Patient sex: F
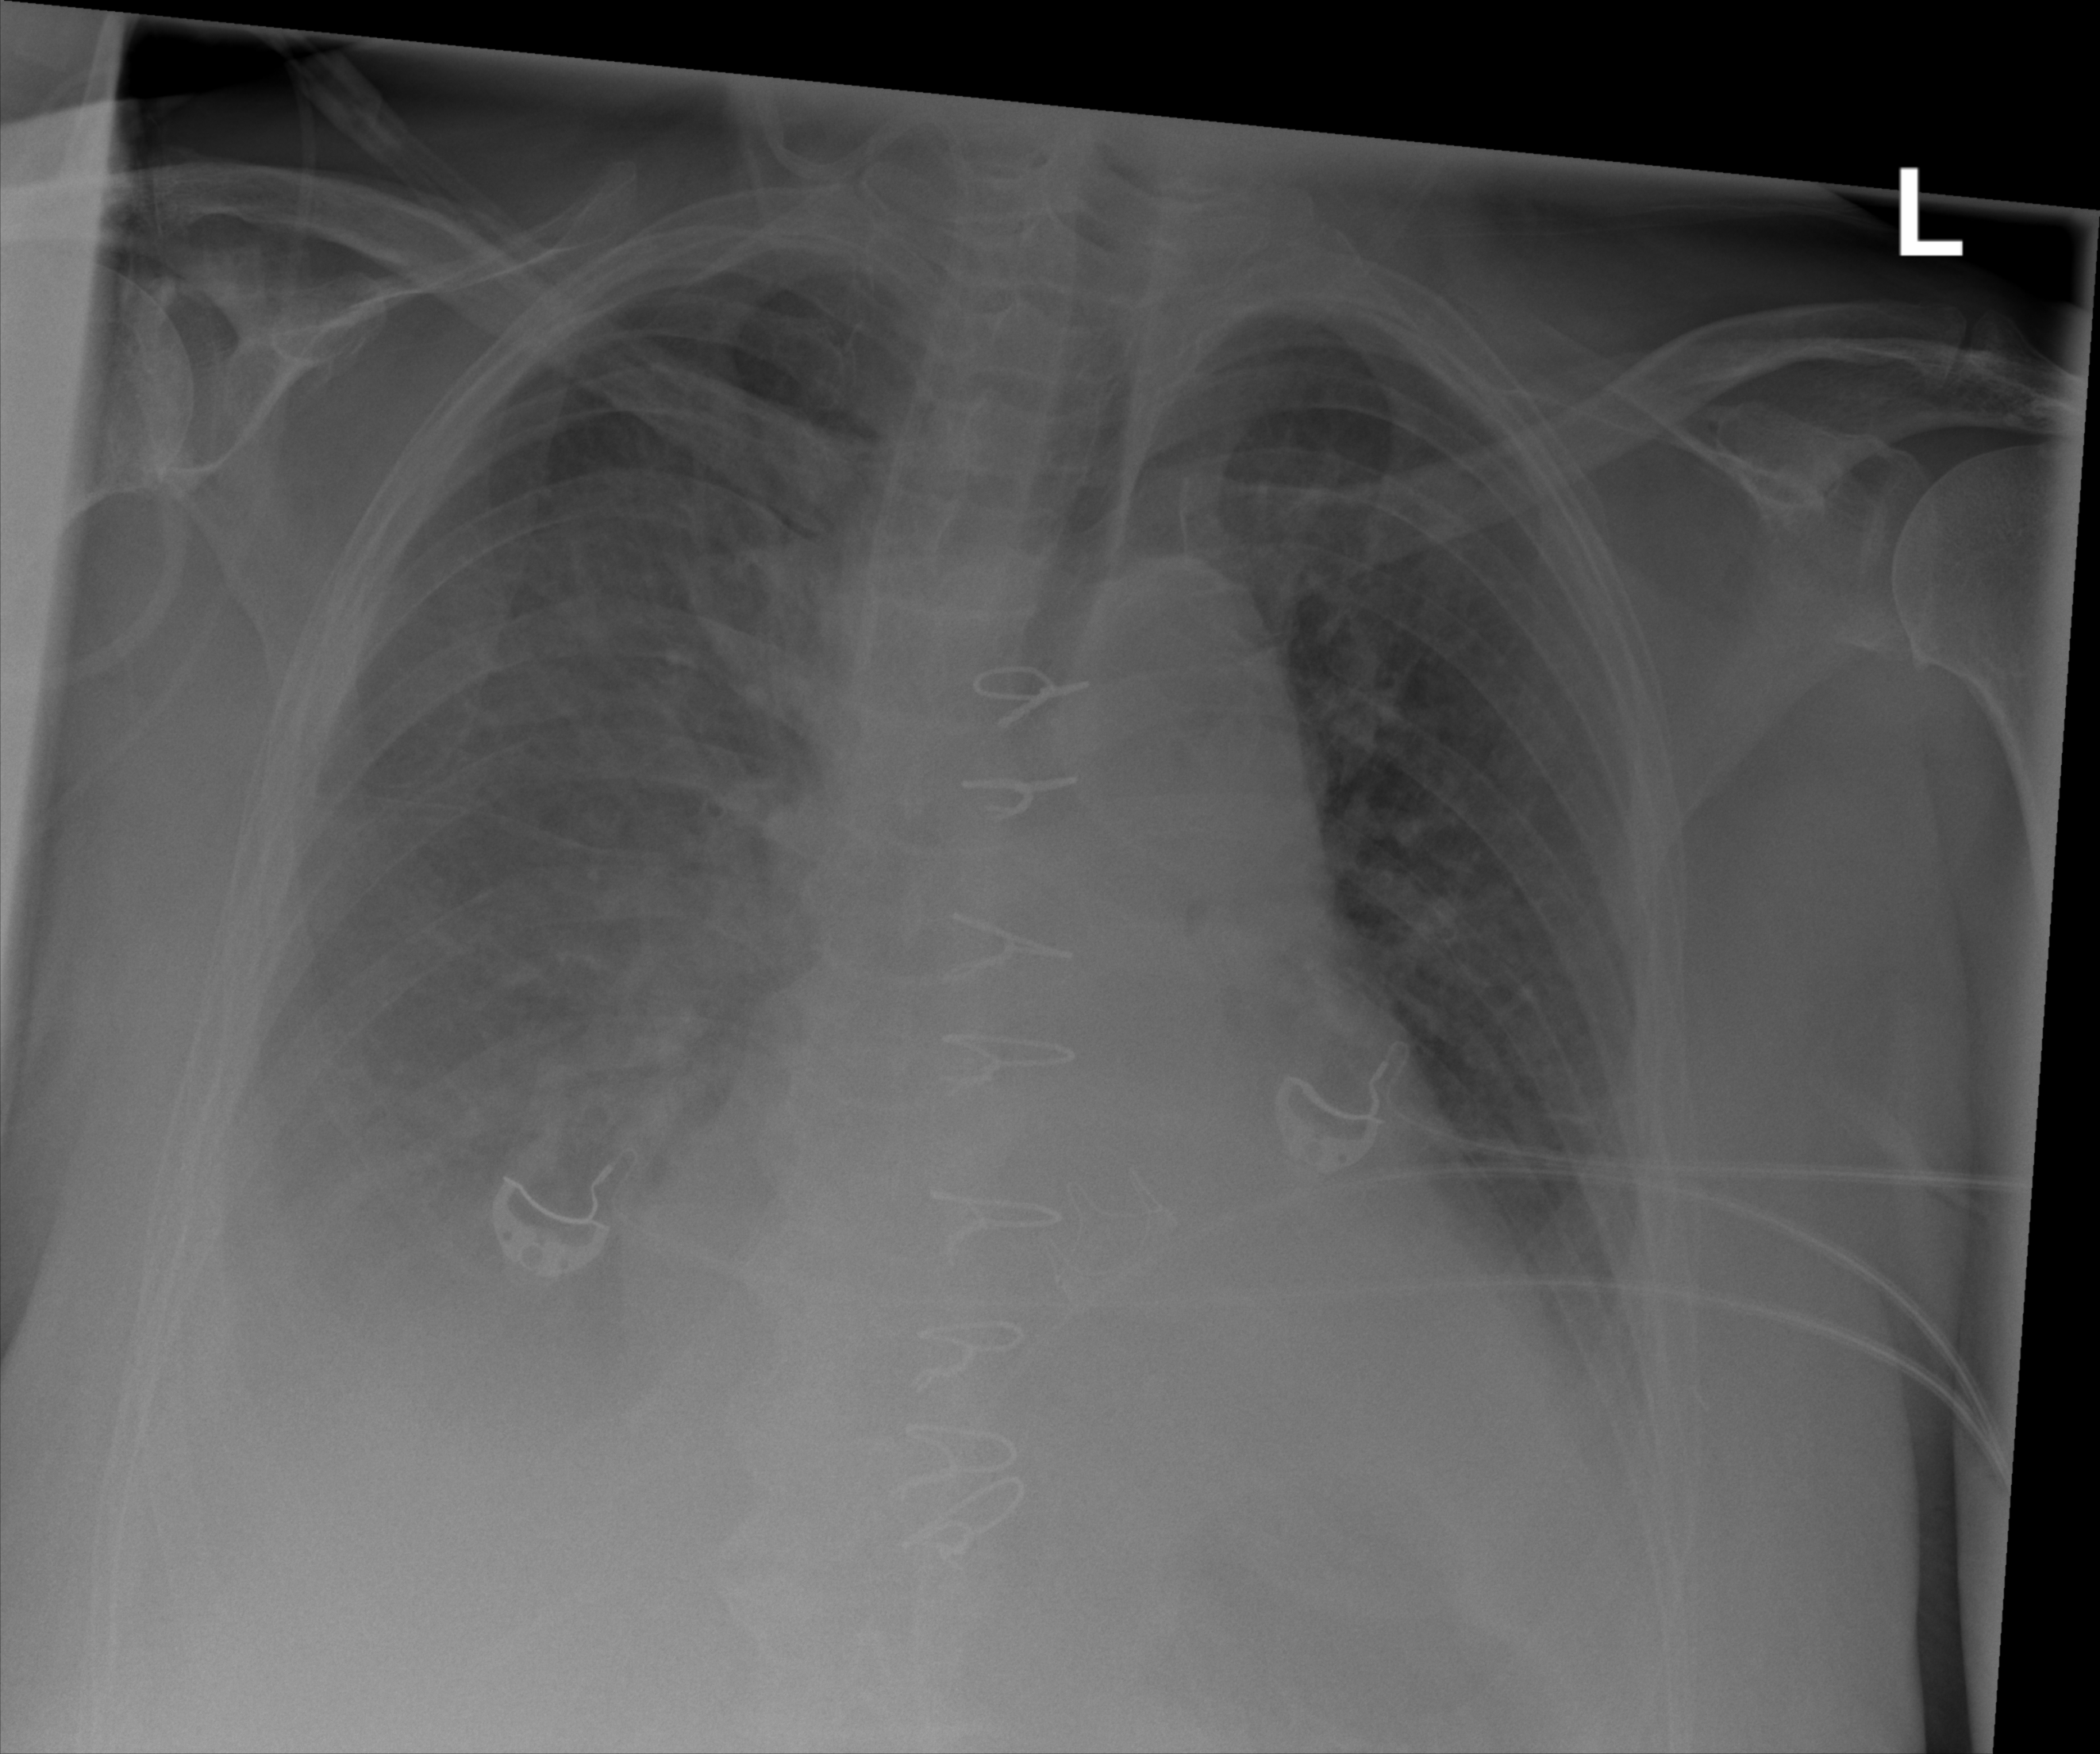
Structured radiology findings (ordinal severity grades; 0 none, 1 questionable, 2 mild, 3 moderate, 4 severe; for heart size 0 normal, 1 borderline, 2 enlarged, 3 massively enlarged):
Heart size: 2
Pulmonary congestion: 3
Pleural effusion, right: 2
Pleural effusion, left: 2
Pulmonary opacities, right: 1
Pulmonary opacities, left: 1
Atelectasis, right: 2
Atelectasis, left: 2